Question: I have a pretty specific question: I'm building something like a simple flat table (I don't use table itself because of rounded borders issue).

I'm using unordered list here and the problem is that I can't figure out how to align items in the second column, taking into account that the content should be dynamic (e.g. changing numbers).
Here's the markup for one row:
'''
<section class="ktbl_head">
<ul>
<li>VALUE</li>
<li>VALIDITY</li>
</ul>
</section>
<section class="ktbl_mid_wht">
<ul>
<li>500 units</li>
<li>15 days</li>
<button class="btn btn-sm getdramz pull-right">GET</button>
</ul>
</section>
'''
And CSS:
'''
.ktbl_head {
padding: 15px 0 0 0;
height: 100%;
background-color: #ebe7e7;
border-top-left-radius: 5px;
border-top-right-radius: 5px;
}
.ktbl_head ul li {
display: inline;
padding-right: 135px;
font-family: "Open Sans", sans-serif;
font-size: 14px;
font-weight: 300;
color: #888888;
}
.ktbl_mid_wht {
background-color: #ffffff;
height: 100%;
padding: 20px 0 0 0;
}
.ktbl_mid_wht ul li {
display: inline;
text-align: left;
padding-right: 90px;
font-family: "Open Sans", sans-serif;
font-size: 18px;
font-weight: 400;
color: #888888;
}
'''
Thanks for your attention!
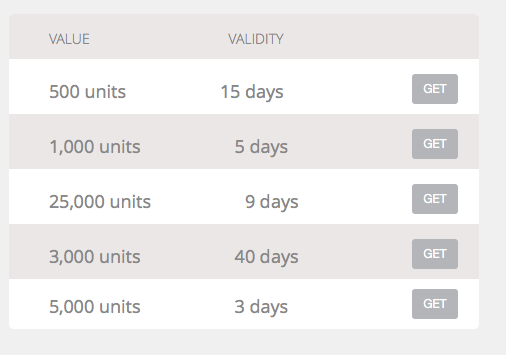
Answer: here is my implementation on aligning the table without the table tag:
'''
<div class="container">
<section class="ktbl_head">
<ul>
<li>VALUE</li>
<li>VALIDITY</li>
</ul>
</section>
<section class="ktbl_mid_wht">
<ul>
<li>500 units</li>
<li>15 days</li>
<button class="btn btn-sm getdramz pull-right">GET</button>
</ul>
</section>
'''
'''
.container {
border-radius: 10px;
border: 1px solid rgb(200,200,200);
overflow: hidden;
}
section {
font-family: "Open Sans", sans-serif;
width: 100%;
}
section:nth-child(2n+1) {
background-color: #ebe7e7;
}
section ul {
padding: 0;
margin: 0;
height: 65px;
}
section ul li {
width: 45%;
line-height: 65px;
display: inline-block;
}
section ul li:first-child {
padding-left: 35px;
}
'''

You see, in the 'HTML', I added a new 'div' as a container to create the curved corner with 'border-radius' (the 'overflow: hidden' needs to be used so that the content is encapsulated by the container).
For the 'CSS', 'section' maintains general property such as 'font-family'. Furthermore, 'section:nth-child(2n+1)' is used to create 'background-color' every other element starting with '1st,3rd,5th,...' element. The selectors 'section ul', 'section ul li', and 'section ul li:first-child' are used to make the CSS selectors more semantic (it makes clean code and easy to maintain in the future). Please see the code below for the demo. Happy coding!
<URL>